Interaction volume radius: 5 \u00c5
Interaction volume height: 25 \u00c5
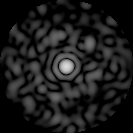
Disorder parameter: 0.8492